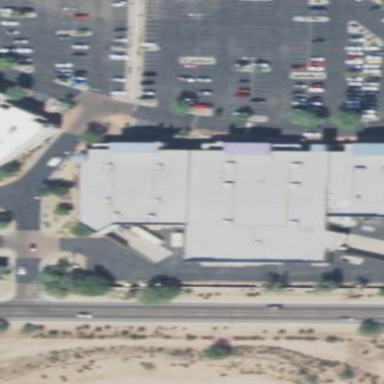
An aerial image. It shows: Building.